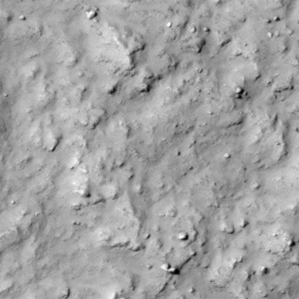
Label: non_frost